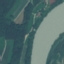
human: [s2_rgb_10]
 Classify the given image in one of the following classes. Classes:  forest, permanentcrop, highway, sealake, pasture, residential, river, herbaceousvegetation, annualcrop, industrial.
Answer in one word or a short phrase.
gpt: River